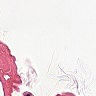
Metastatic tissue present: no